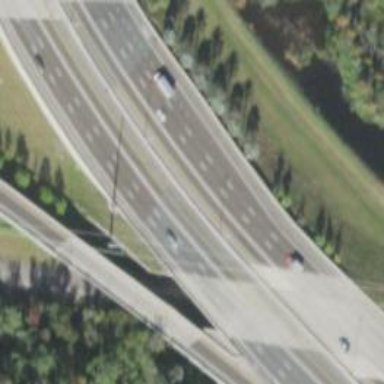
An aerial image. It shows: Asphalt motorway.